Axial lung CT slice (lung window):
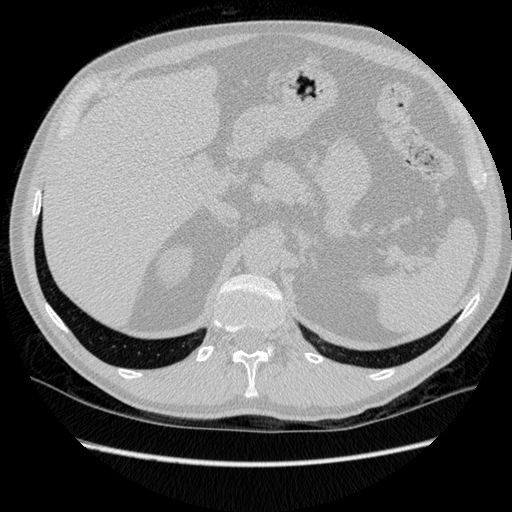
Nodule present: no